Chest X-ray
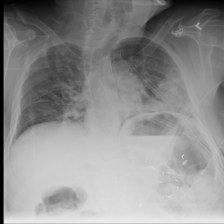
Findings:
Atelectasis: negative
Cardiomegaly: negative
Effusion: negative
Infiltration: negative
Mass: negative
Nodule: negative
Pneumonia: negative
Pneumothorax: positive
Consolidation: negative
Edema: negative
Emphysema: negative
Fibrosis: negative
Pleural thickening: negative
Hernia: negative